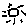
Label: sun